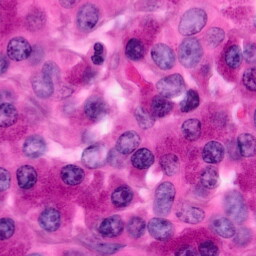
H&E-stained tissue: Pancreatic